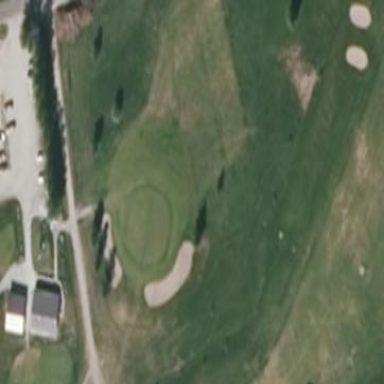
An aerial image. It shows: Scenic golf fairway.